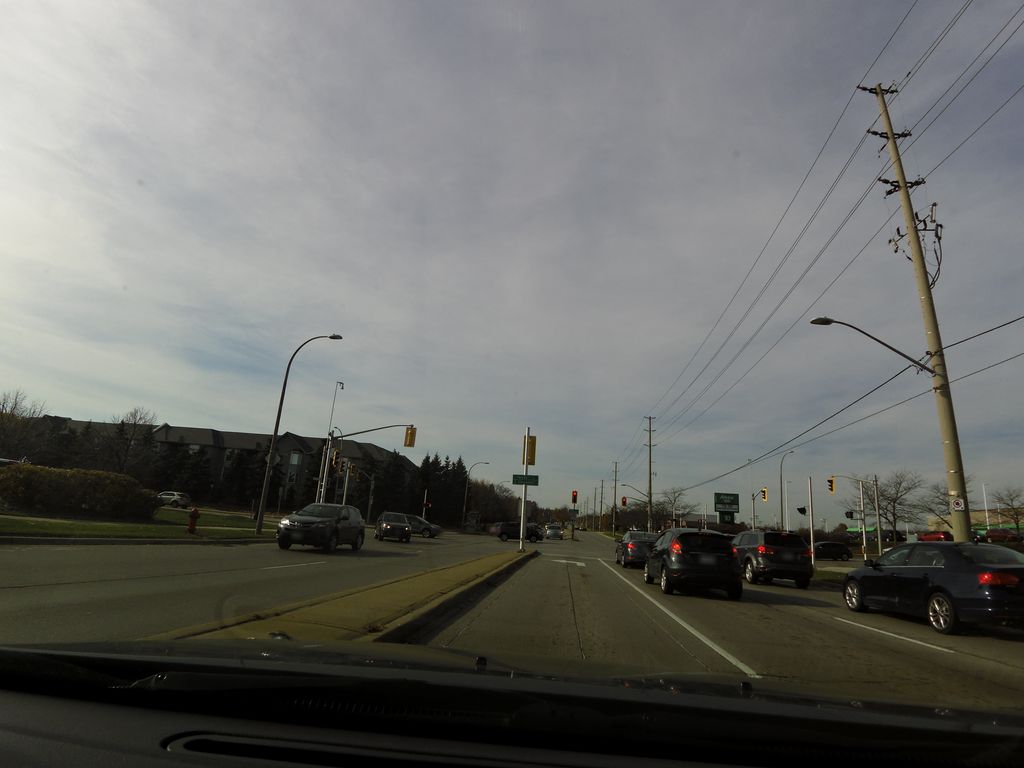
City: hamilton